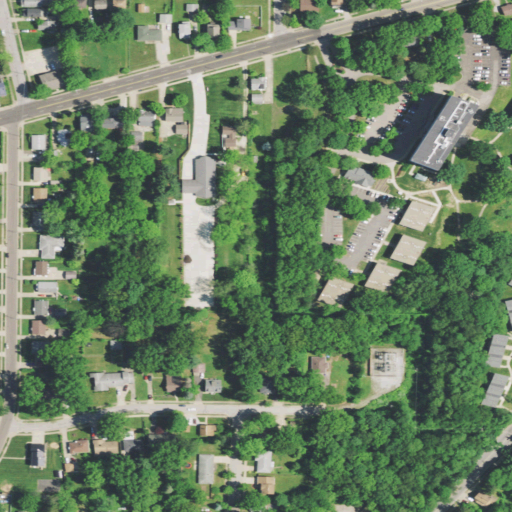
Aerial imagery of mountain in Ohio named Sherbondy Hill containing low intensity development, medium intensity development, open development, and high intensity development